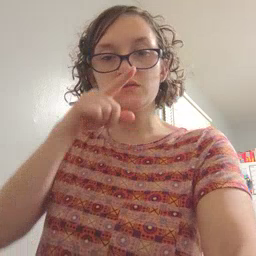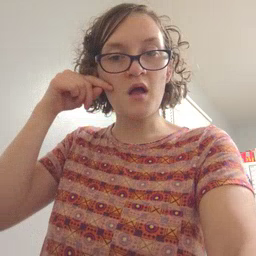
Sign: smile